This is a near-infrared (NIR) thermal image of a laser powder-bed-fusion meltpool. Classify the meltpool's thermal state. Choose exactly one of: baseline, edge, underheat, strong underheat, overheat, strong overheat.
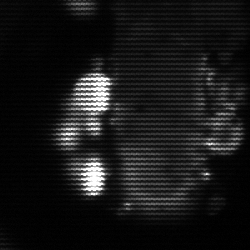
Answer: strong underheat